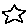
Label: star